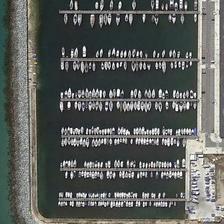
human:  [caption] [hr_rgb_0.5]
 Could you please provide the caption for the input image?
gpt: many yachts and boats are on the coast .

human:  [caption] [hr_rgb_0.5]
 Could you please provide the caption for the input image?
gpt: many boats are orderly in a port near a long parking lot .

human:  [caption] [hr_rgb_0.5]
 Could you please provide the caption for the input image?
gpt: many types of boats are close to the port .

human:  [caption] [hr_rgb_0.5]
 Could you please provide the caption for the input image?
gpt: many boats are orderly in a port near a long parking lot .

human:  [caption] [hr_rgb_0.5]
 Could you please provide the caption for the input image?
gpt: many types of boats are close to the port .